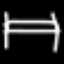
Label: bed